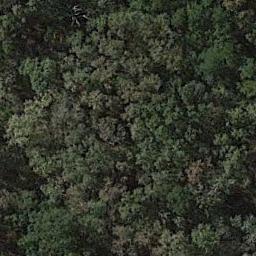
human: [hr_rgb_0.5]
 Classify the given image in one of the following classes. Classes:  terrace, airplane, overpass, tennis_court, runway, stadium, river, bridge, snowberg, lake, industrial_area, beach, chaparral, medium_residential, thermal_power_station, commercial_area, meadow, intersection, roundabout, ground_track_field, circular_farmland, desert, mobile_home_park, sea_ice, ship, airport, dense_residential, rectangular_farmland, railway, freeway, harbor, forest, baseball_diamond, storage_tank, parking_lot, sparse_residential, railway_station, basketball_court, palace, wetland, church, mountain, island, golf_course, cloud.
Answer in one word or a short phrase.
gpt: forest